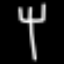
Label: fork